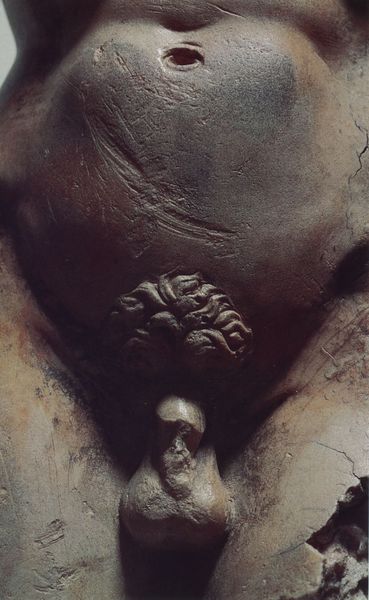
Titel: Modell für den David
Künstler: Michelangelo
Institution: Genua, Honegger Foundation
Schlagwörter: akt, mann, nackt, ausschnitt, haar, marmor, anatomie, mensch, stein, haare, skulptur, statue, beine, schwanz, taille, bein, leiste, risse, detail, muskeln, büste, nabel, bauch, plastik, bauchnabel, erotik, geschlecht, scham, schenkel, penis, torso, sex, loch, schritt, männlich, hüfte, schamhaare, behaarung, kratzer, michelangelo, genital, hoden, beschädigt, schamhaar, eichel, sexualität, geschlechtsteil, genitalien, schramme, anatomiee, abplatzung